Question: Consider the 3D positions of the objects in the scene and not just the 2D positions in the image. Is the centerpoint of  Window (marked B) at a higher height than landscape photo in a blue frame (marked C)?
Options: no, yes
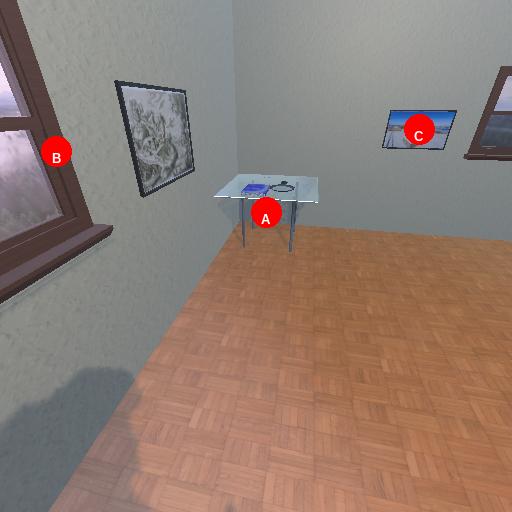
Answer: no